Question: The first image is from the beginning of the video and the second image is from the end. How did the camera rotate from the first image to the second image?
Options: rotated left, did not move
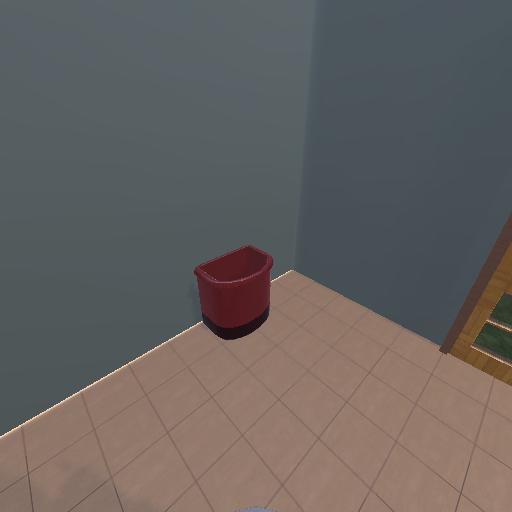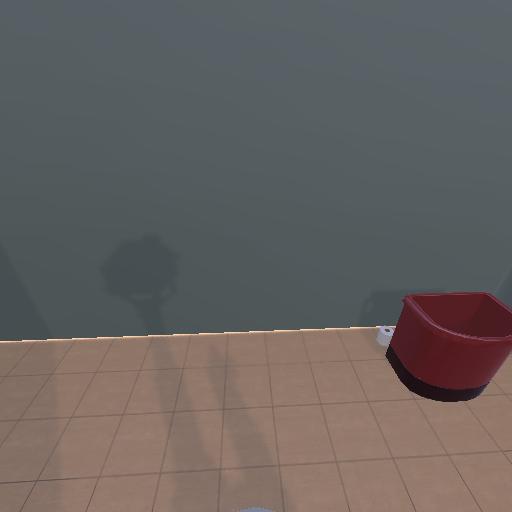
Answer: rotated left